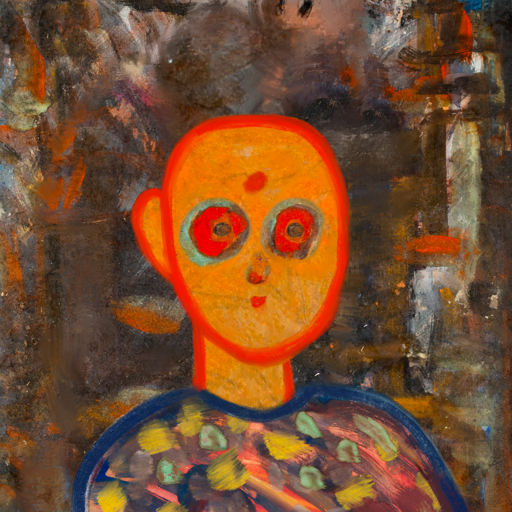
Background: GypsyQueen, Head And Neck Front: Sisters, Face Front: Sisters, Bust: Mother_And_Son_Mother, Hair Front: Blank, Head Accessory: Blank, Second Necklace: Blank, Necklace: Blank, Baby: Blank